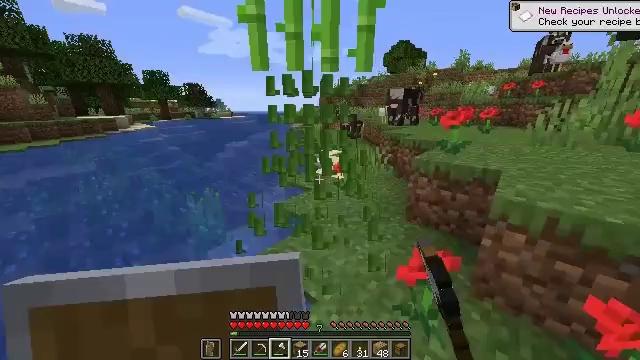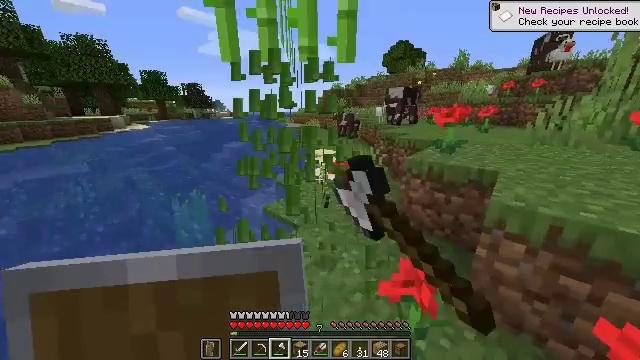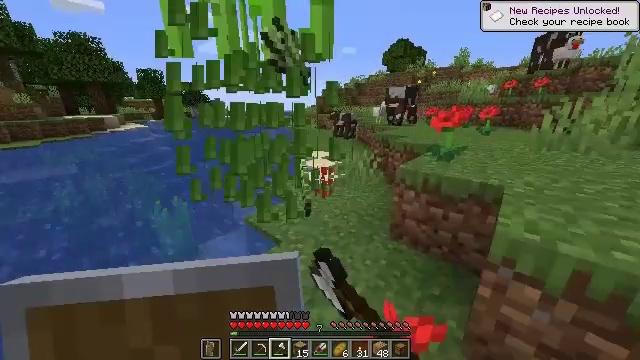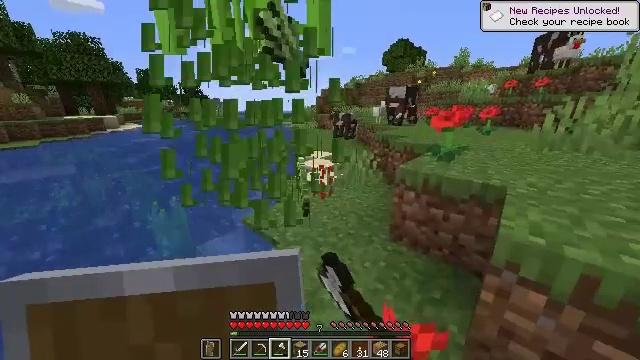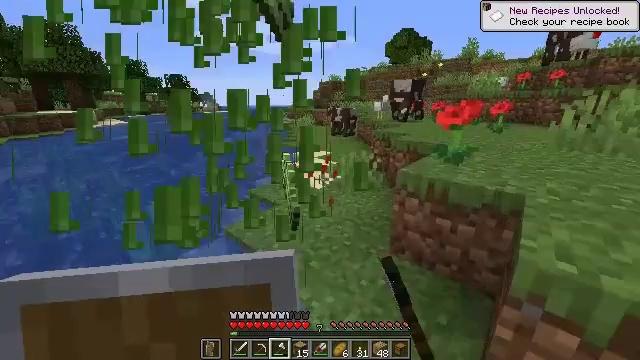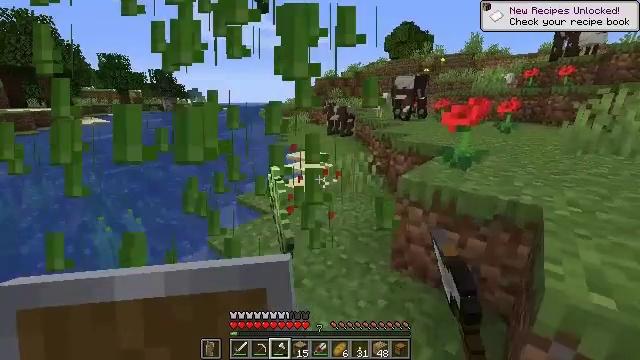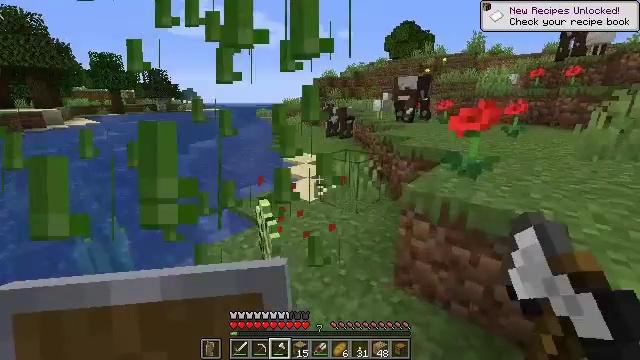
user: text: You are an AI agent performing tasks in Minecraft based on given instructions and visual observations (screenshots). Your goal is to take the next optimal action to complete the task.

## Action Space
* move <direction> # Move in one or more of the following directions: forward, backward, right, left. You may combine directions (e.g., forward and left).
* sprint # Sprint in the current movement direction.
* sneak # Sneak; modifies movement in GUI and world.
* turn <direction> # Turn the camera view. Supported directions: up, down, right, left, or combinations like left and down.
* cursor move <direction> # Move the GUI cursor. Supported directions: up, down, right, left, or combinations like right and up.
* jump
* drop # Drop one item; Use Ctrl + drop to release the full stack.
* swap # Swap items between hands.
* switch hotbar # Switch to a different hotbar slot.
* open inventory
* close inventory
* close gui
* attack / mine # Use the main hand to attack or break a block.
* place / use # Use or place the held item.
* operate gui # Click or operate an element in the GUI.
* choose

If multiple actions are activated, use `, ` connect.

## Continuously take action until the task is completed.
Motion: motion action
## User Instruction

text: Break the poppy plant.
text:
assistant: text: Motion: move forward and move right, attack / mine
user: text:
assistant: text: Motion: move forward, attack / mine
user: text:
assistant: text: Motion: attack / mine
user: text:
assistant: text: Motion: attack / mine
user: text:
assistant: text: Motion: move forward
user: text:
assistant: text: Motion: move forward
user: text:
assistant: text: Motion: no_op